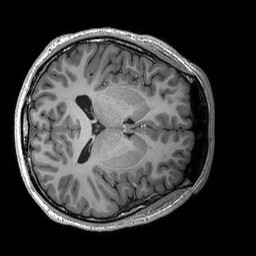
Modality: T1w
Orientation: axial
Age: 20
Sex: male
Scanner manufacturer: siemens
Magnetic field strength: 3 T
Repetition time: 2.53 s
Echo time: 0.00227 s